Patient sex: F
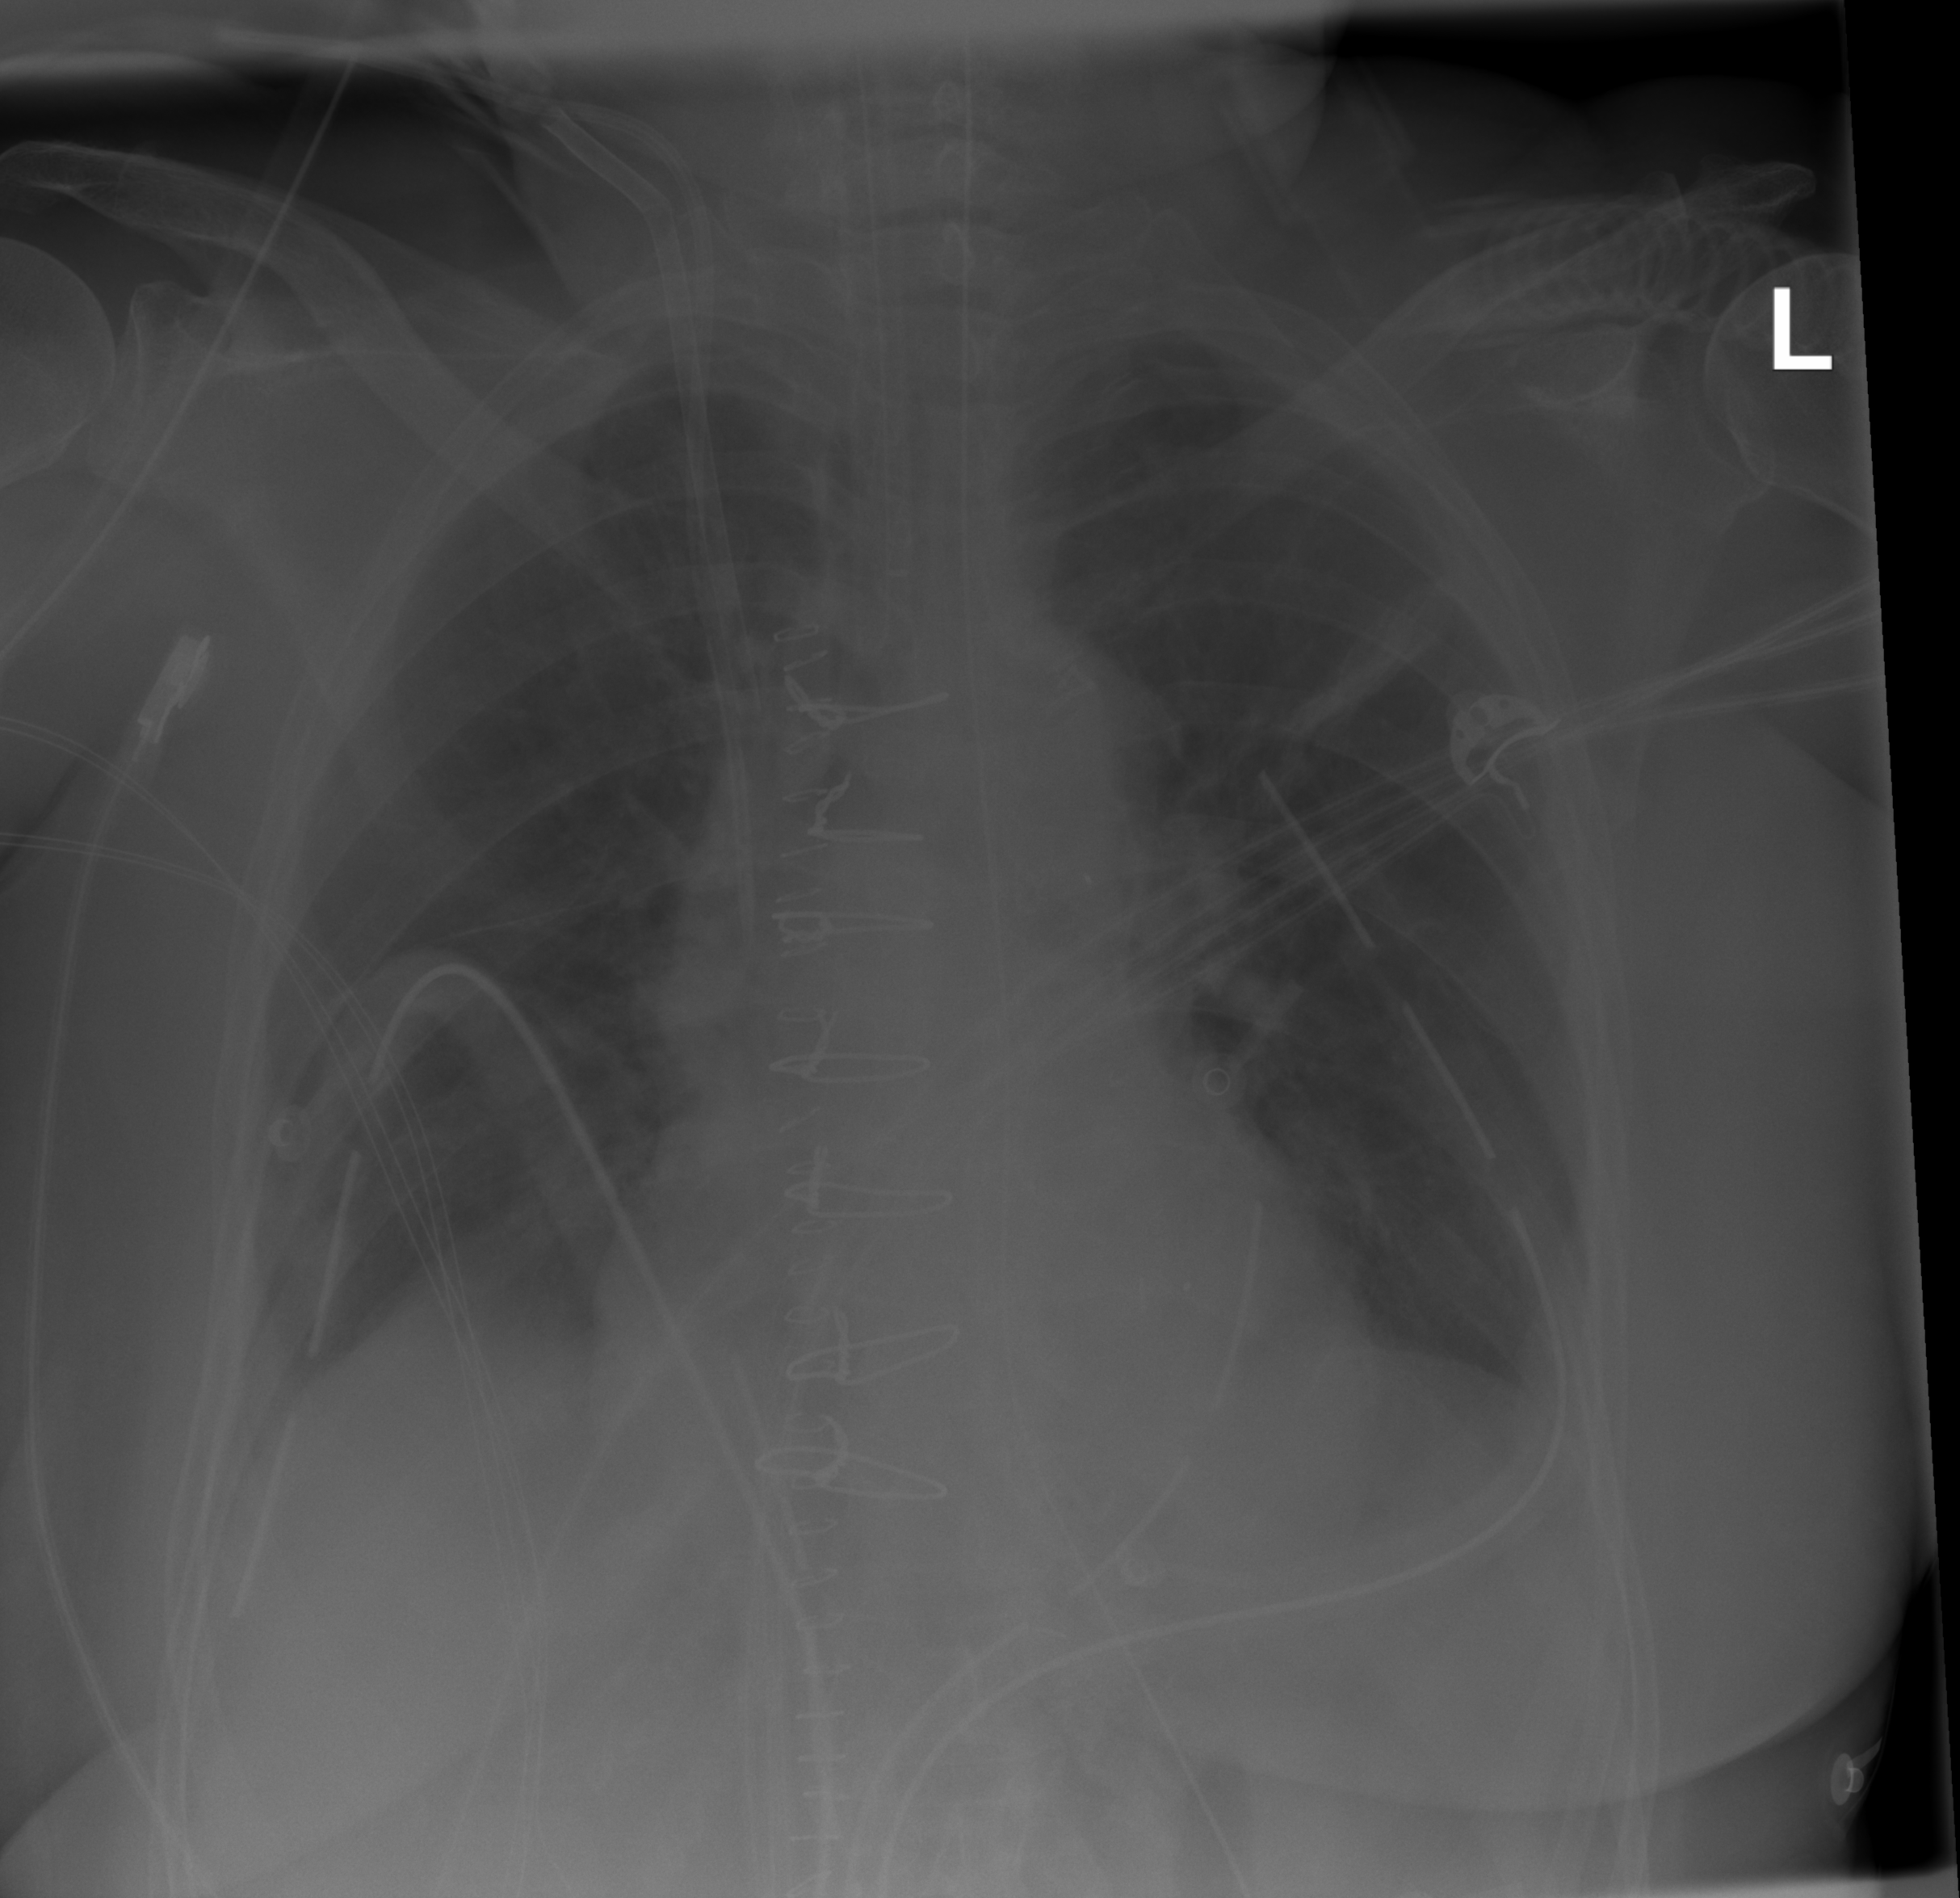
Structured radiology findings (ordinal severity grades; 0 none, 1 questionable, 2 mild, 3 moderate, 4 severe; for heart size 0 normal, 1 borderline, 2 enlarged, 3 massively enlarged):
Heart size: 0
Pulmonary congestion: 0
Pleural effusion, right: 0
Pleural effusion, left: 0
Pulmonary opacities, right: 0
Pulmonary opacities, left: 0
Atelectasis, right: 2
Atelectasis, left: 2